Question: I want to one board for dama game.. can we tilt the whole board and also show the checkers big to near and small to far.. Like see in attached image..

How to make like that .?
please help me..
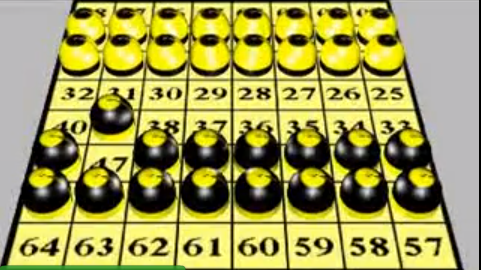
Answer: You want to do a perspective transform on the image or view. Here's a SO answer that might help you get started: <URL>